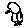
Label: bird